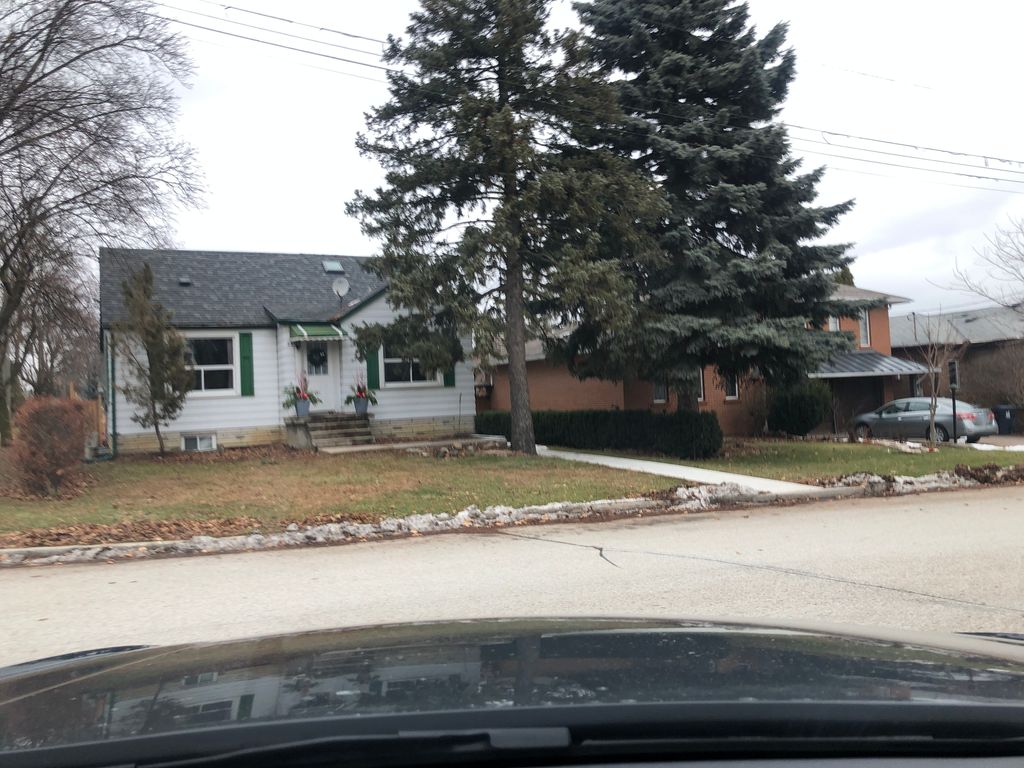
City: toronto